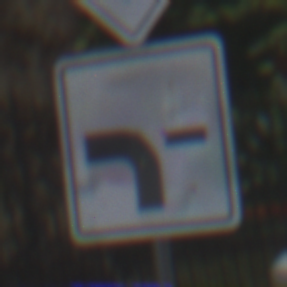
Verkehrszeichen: VerlaufVorfahrtsstrasse6
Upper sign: Vorfahrtsstrasse
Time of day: MorningAfternoon
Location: Outdoor (Urban)
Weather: Overcast
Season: NotSpecified
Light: Natural